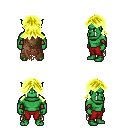
a pixel art fantasy rpg character, male body template, orc, green skin, brown tattered cape, red pants, gold loose hair, leather bracers, four views (front, back, left, right), 2x2 character sprite sheet, small pixel art, hard edges, no anti-aliasing